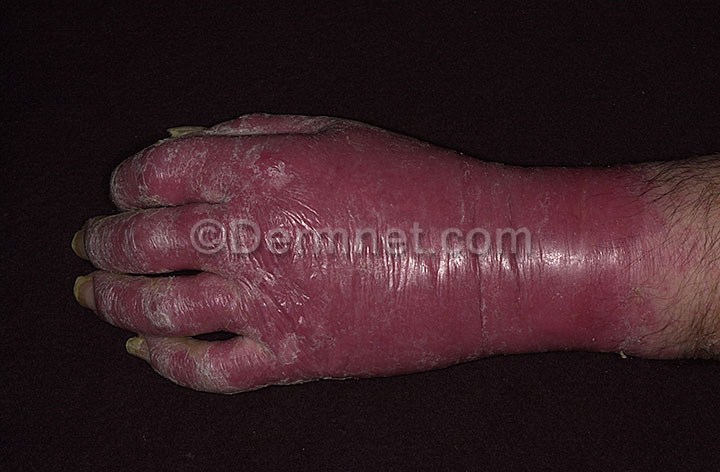
Disease: Psoriasis pictures Lichen Planus and related diseases